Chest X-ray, PA view. Patient: 41 years old, sex M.
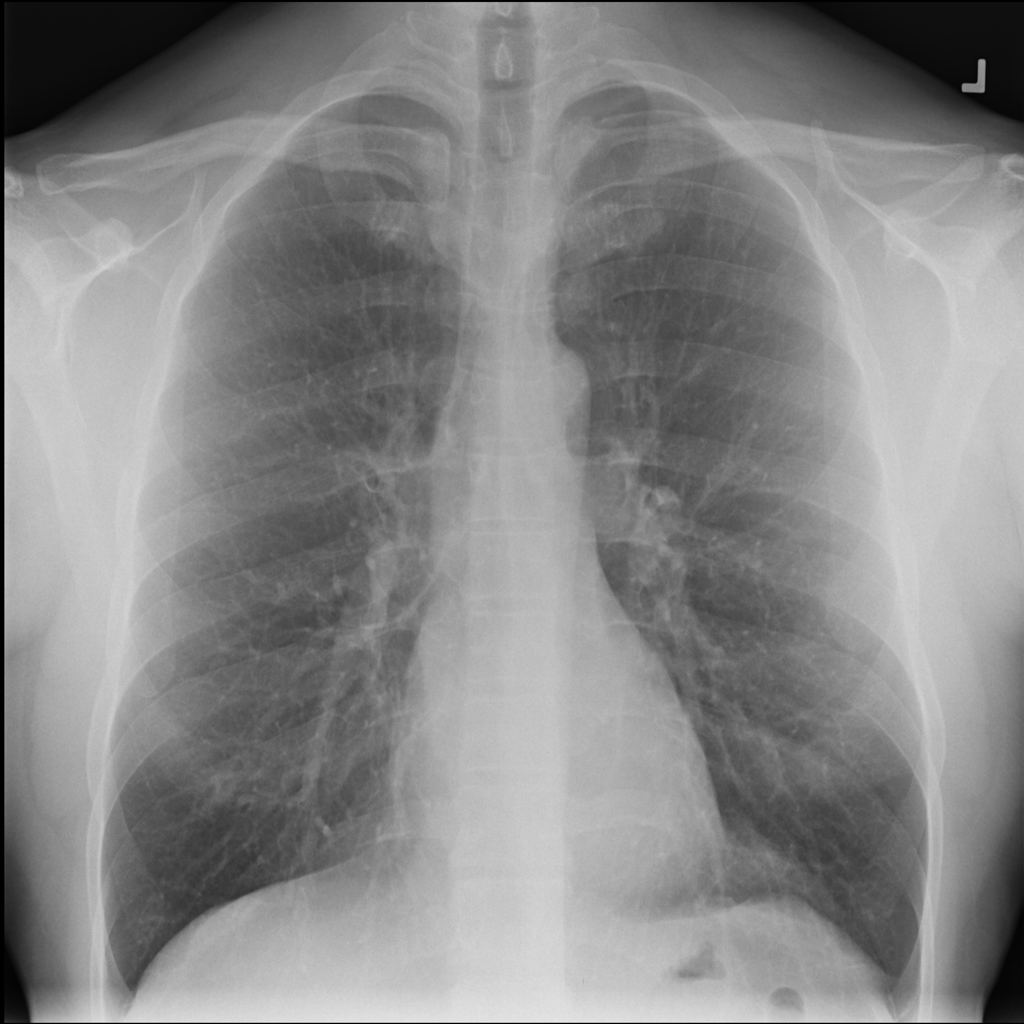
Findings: No Finding